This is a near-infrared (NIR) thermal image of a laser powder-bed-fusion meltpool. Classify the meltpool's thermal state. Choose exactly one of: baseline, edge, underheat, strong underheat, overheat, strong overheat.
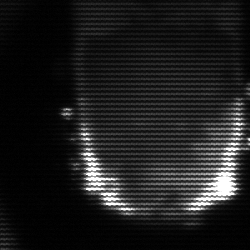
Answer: strong underheat